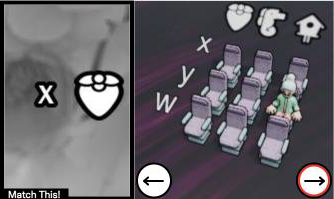
Task: seats
Answer: no